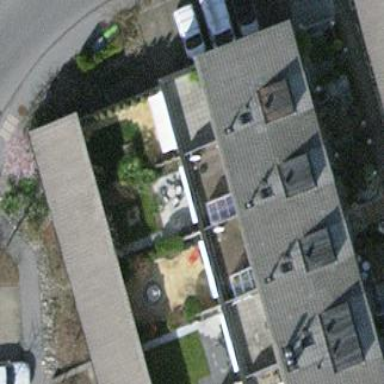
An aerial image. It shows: Image showing building with apartments.